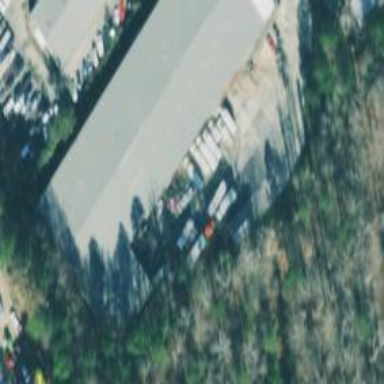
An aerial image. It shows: Commercial building.